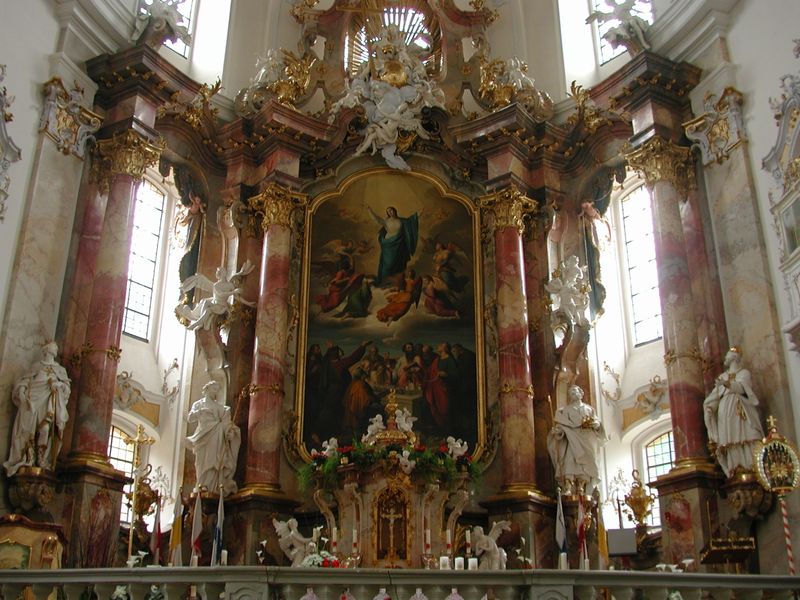
Titel: Wallfahrtskirche Vierzehnheiligen
Künstler: Balthasar Neumann
Standort: Vierzehnheiligen, St. Mariä Himmelfahrt (EU - D - Bayern)
Schlagwörter: blau, flügel, gemälde, himmel, weiß, wolken, gelb, blumen, braun, fenster, licht, marmor, männer, säulen, rot, barock, bild, kirche, gold, rokoko, rosa, engel, fahnen, figuren, kerzen, stuck, geländer, foto, kreuz, dom, strahlen, altar, hochaltar, maserung, skulpturen, statuen, christus, jesus, apsis, heilige, prunk, maria, verspielt, sakral, auferstehung, altarbild, himmelfahrt, allerheiligstes, apostel, überladen